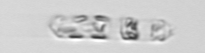
Label: Cerataulina_pelagica